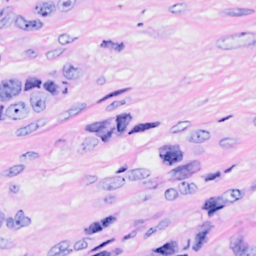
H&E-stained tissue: Breast